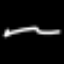
Label: squiggle